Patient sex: F
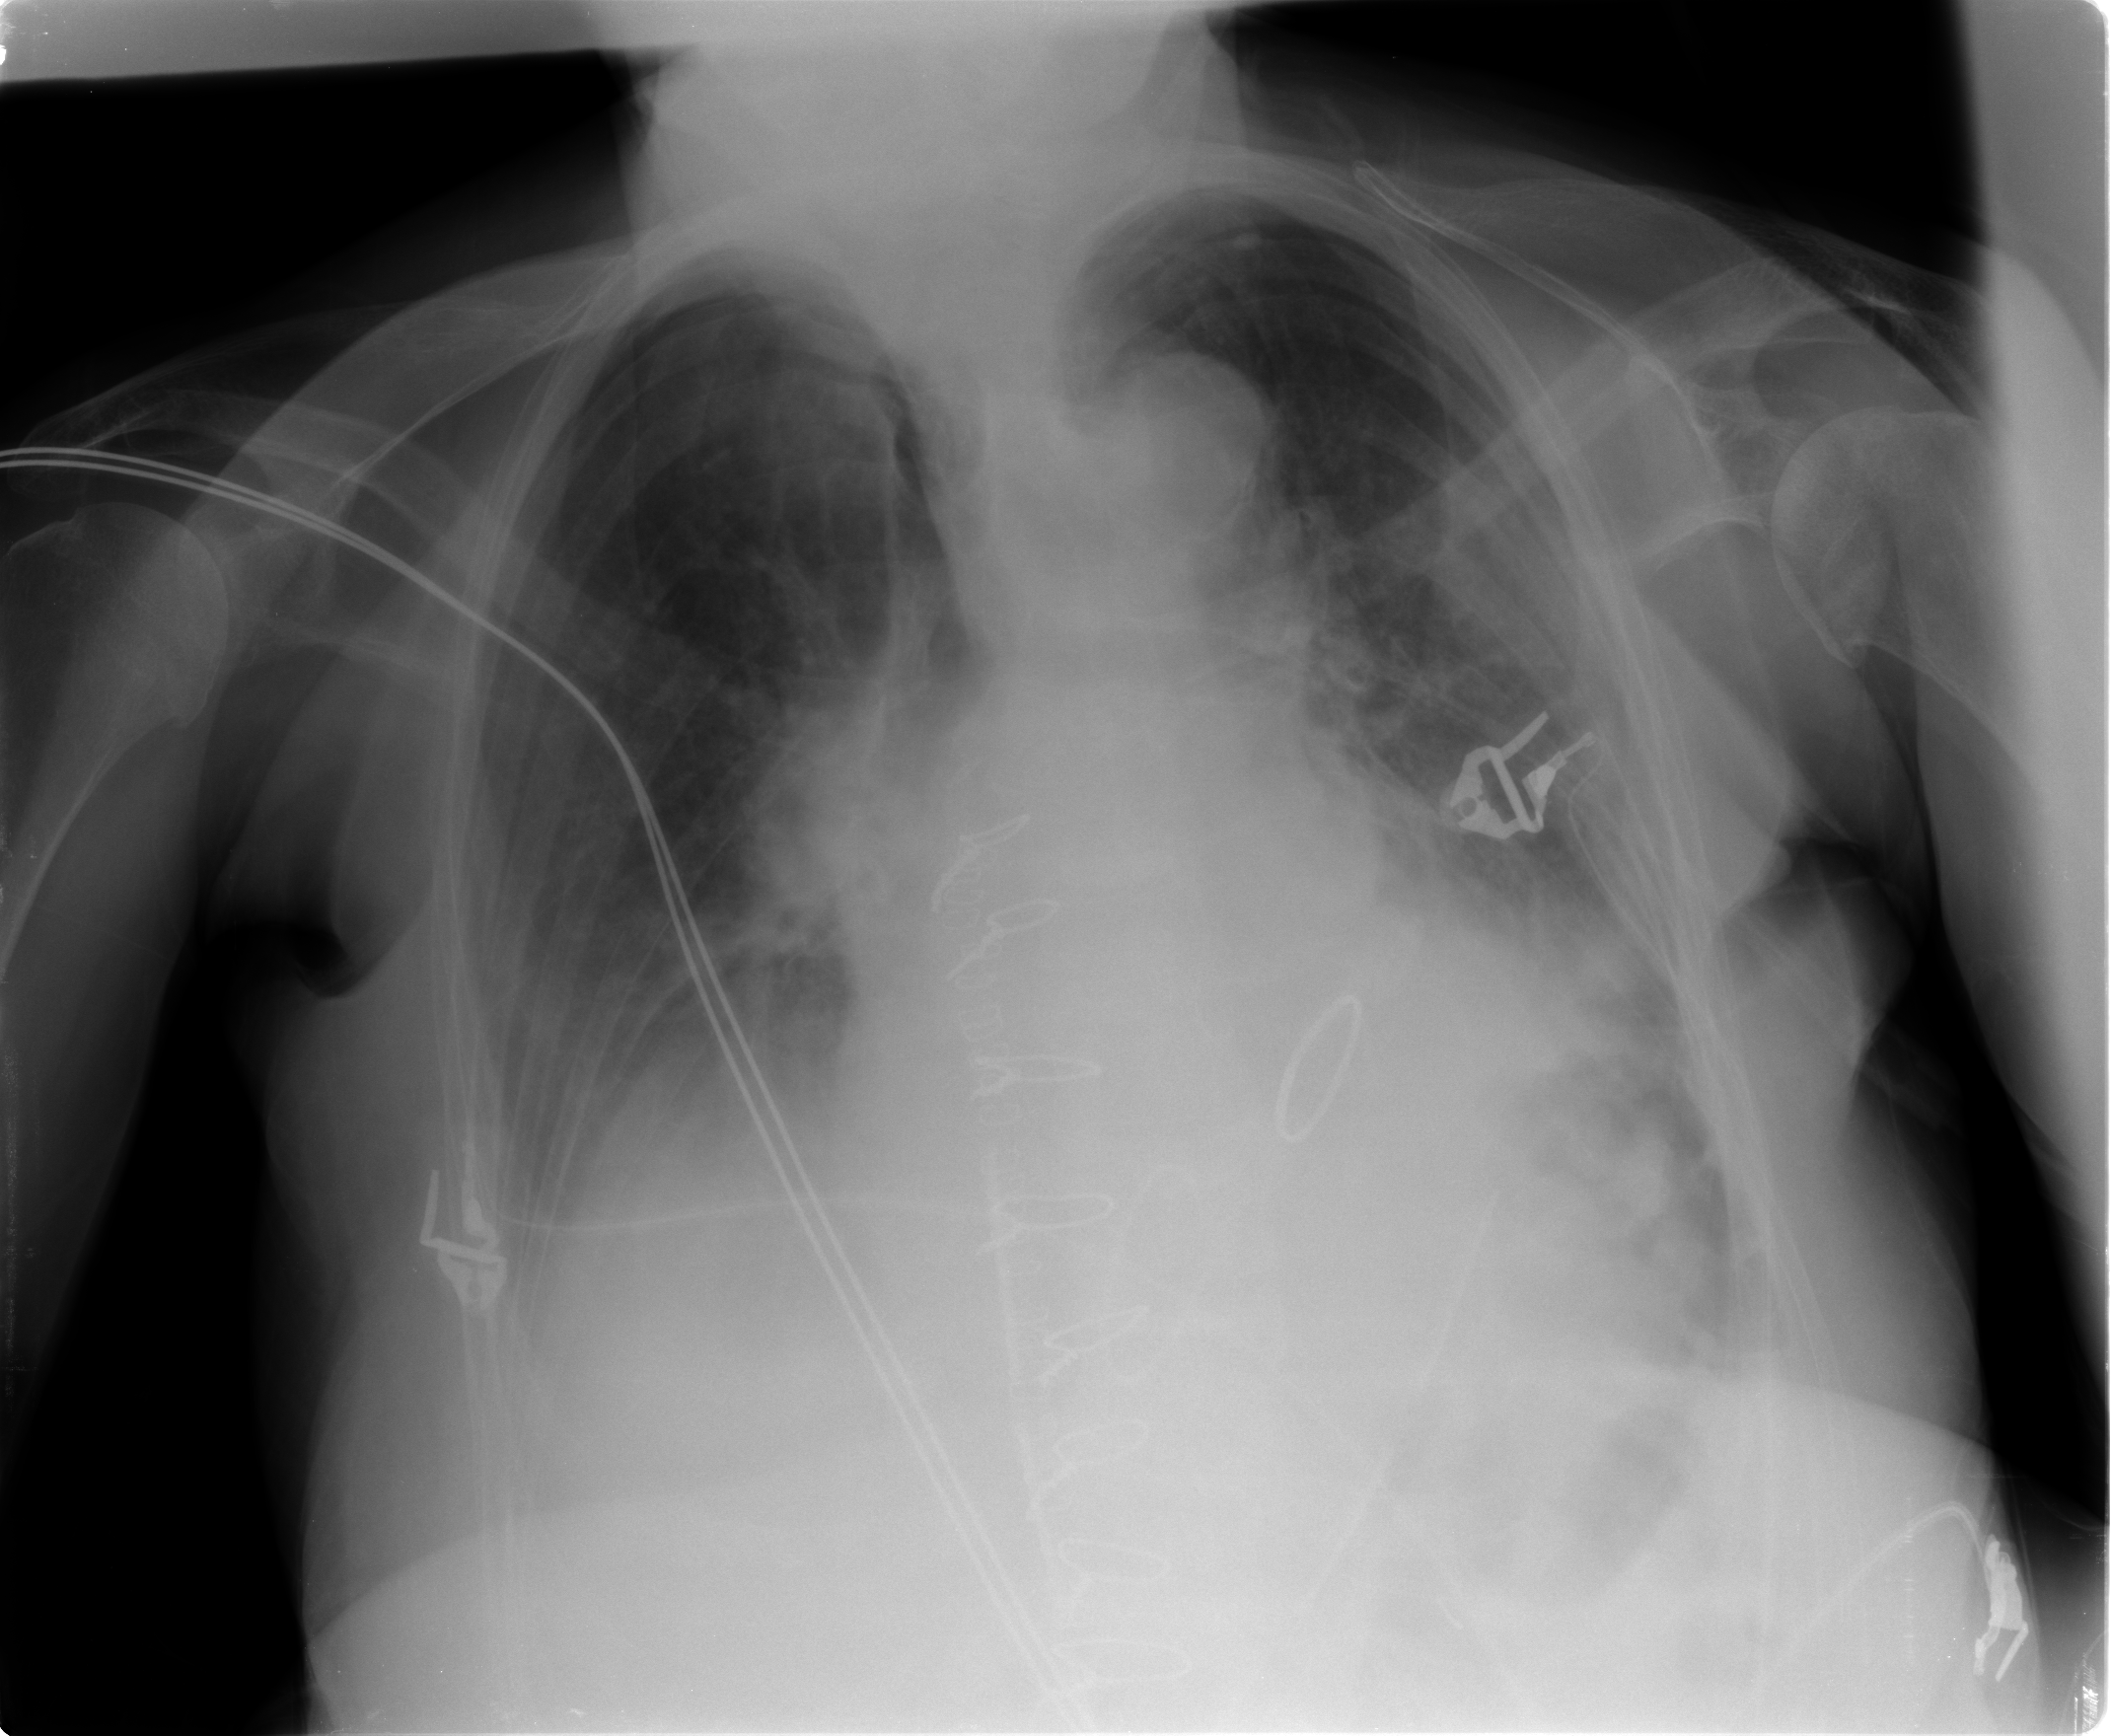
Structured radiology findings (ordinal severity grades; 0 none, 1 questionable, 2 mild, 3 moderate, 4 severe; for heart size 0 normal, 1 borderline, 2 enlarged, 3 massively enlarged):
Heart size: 2
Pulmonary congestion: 2
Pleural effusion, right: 2
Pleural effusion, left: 2
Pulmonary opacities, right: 1
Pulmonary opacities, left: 3
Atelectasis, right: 2
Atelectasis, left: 2